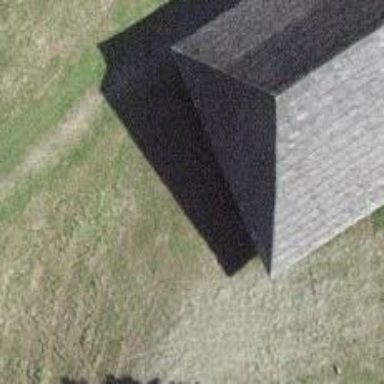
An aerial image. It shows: Rural barn.